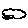
Label: cloud